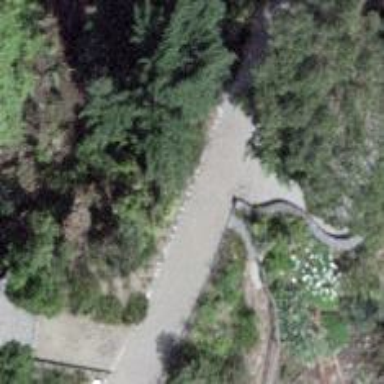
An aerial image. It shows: Road with steps.